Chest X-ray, PA view. Patient: 48 years old, sex M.
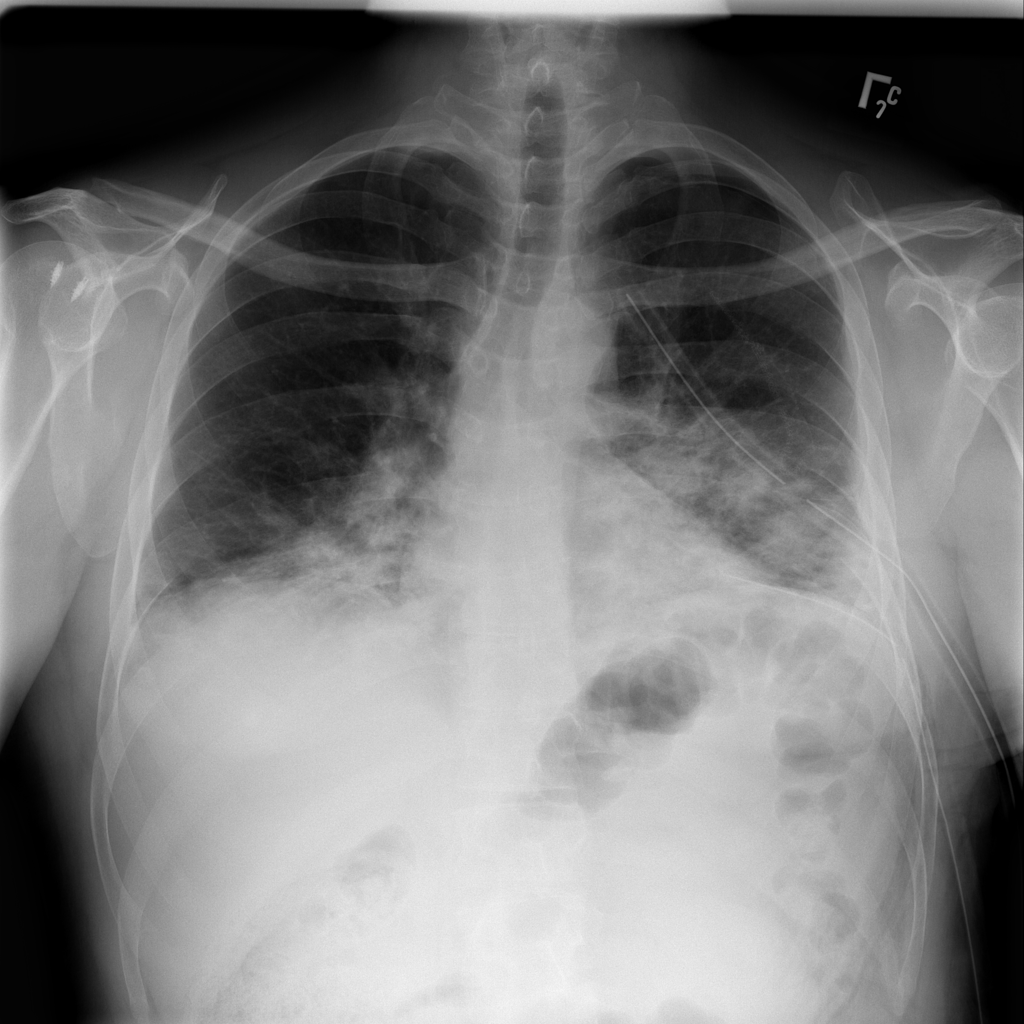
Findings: Infiltration, Pneumothorax